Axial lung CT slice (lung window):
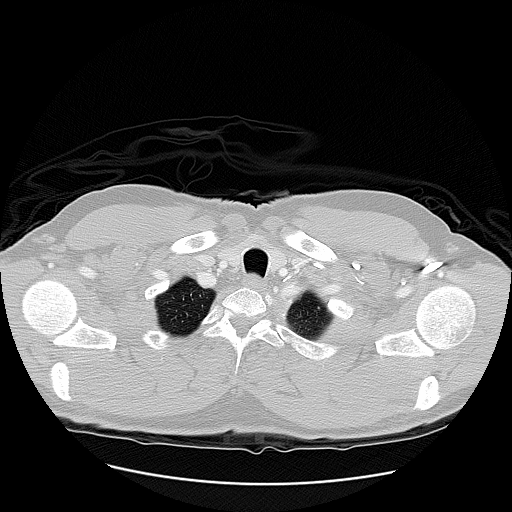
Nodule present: no